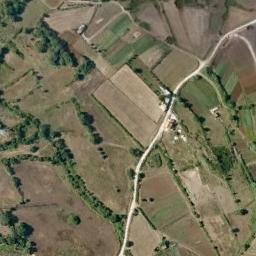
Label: terrace